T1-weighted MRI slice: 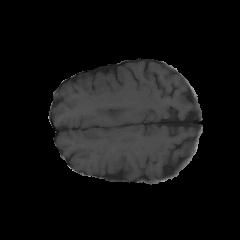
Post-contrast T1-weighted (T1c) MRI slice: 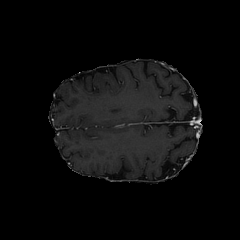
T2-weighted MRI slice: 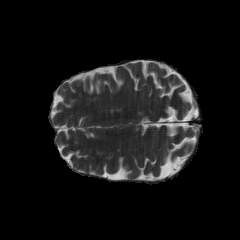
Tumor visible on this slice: no